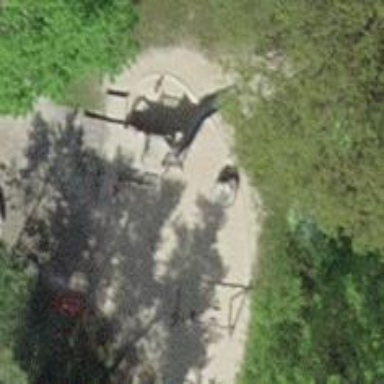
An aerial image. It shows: Sandpit at the playground.